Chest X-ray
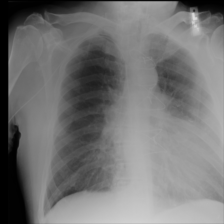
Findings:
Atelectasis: negative
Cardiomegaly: negative
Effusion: negative
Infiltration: negative
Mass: negative
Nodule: negative
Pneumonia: negative
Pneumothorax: negative
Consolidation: negative
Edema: negative
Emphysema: negative
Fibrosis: negative
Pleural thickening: negative
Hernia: negative